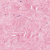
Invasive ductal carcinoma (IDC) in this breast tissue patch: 0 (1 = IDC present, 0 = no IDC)